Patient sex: M
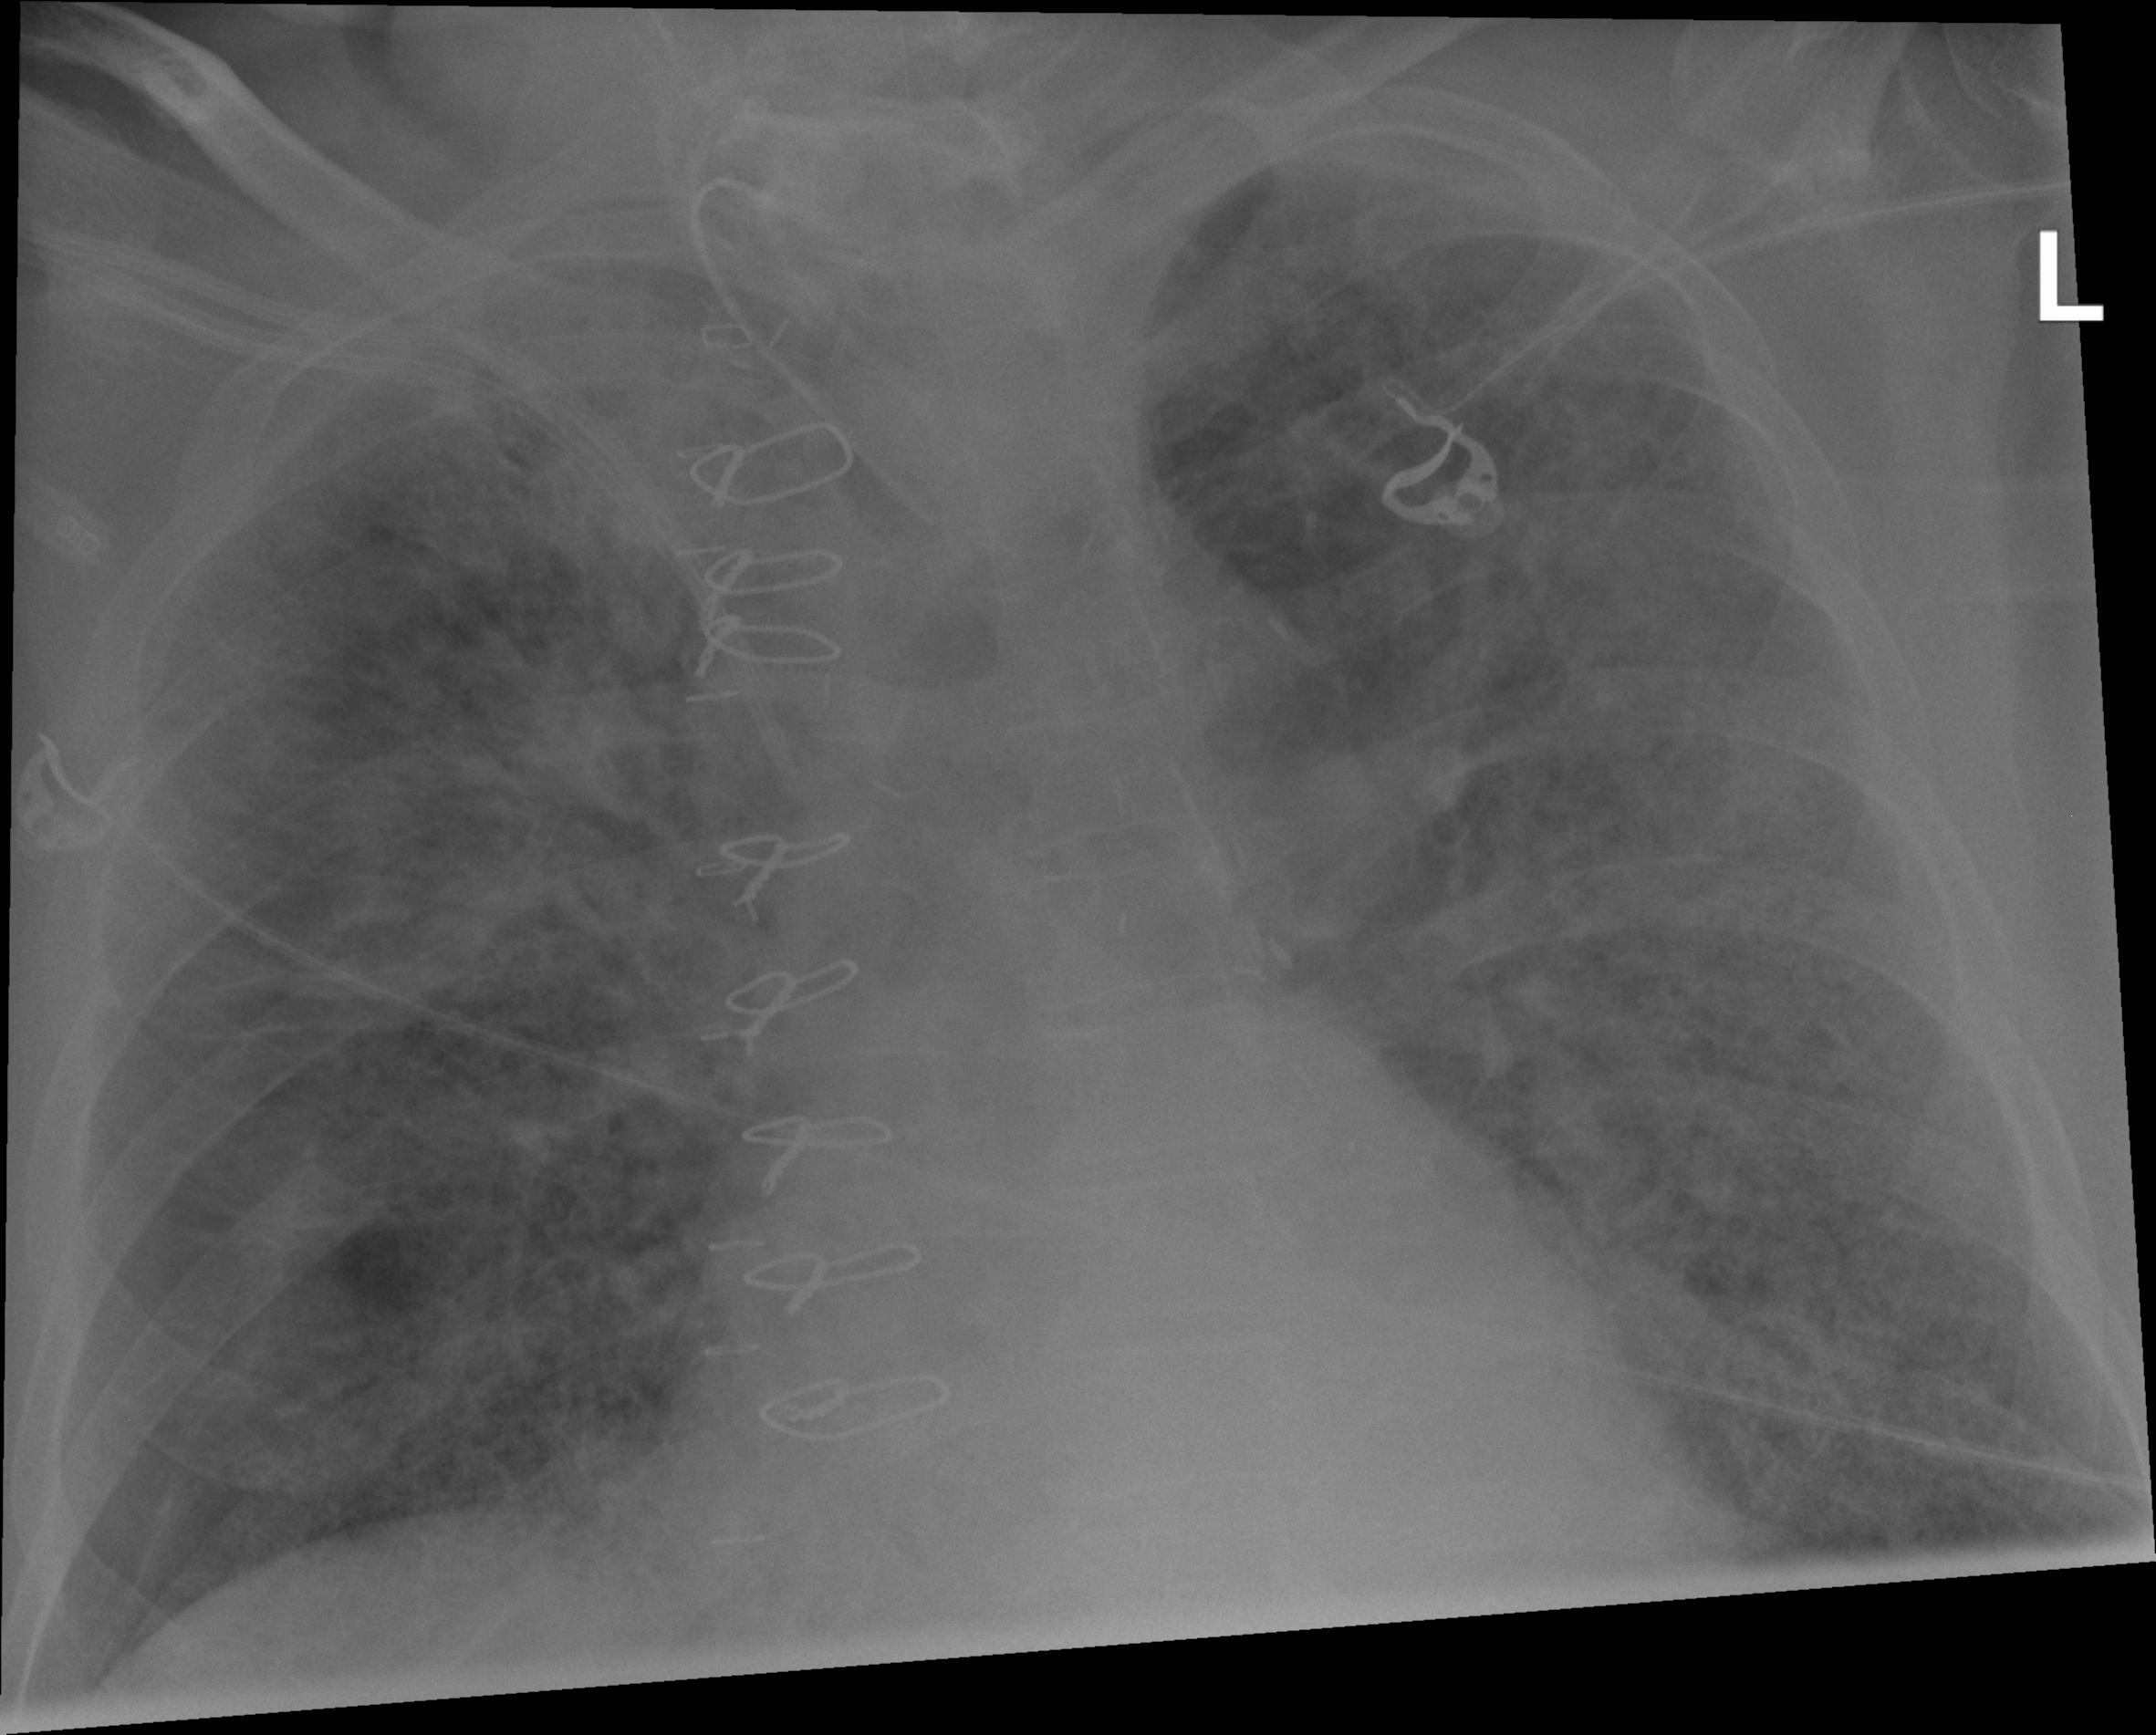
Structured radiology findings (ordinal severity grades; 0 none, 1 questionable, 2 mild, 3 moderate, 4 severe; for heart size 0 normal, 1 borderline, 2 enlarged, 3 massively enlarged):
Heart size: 1
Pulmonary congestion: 2
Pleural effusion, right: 0
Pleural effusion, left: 0
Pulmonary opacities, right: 3
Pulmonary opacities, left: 3
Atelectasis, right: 3
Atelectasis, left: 3